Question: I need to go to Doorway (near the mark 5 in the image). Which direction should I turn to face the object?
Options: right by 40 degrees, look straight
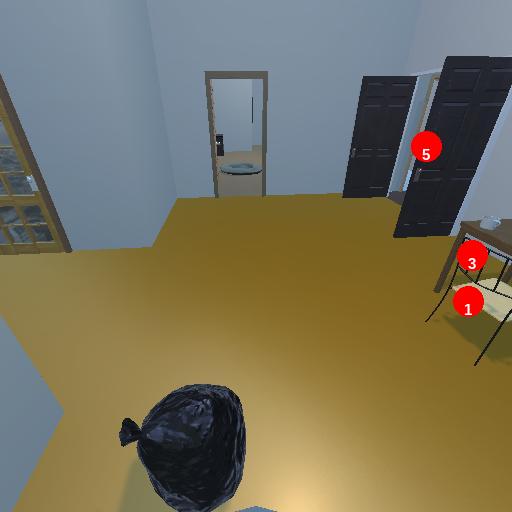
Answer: right by 40 degrees